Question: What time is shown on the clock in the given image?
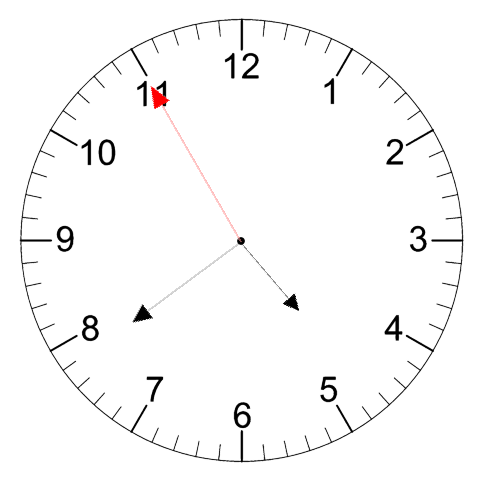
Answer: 04:38:55